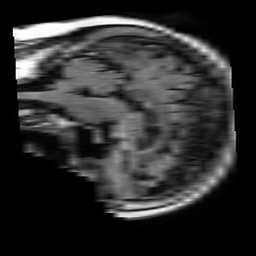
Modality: FLAIR
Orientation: sagittal
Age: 63
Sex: female
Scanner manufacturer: philips
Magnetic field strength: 1.5 T
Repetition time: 10 s
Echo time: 0.11 s